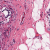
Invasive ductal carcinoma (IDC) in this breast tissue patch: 0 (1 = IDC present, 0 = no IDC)